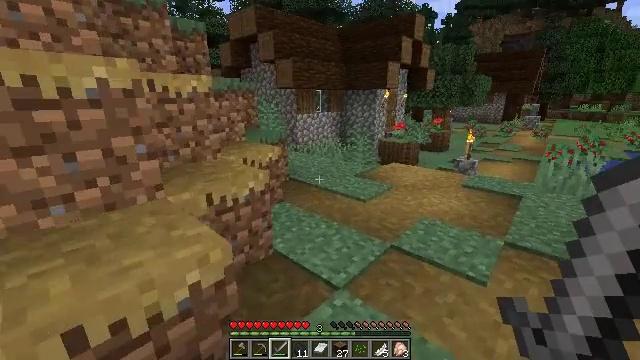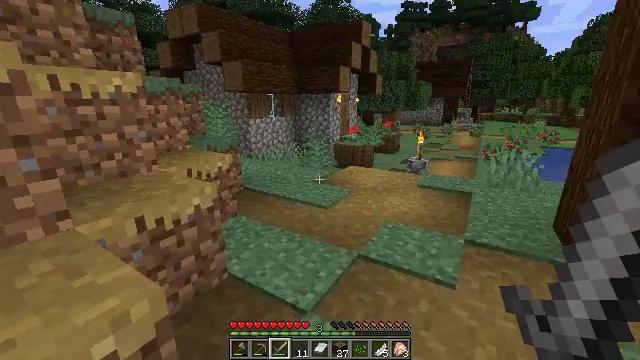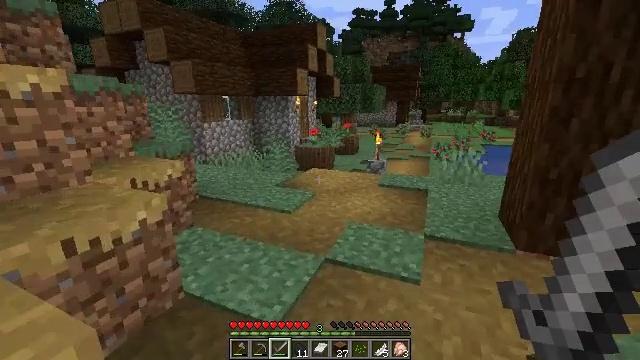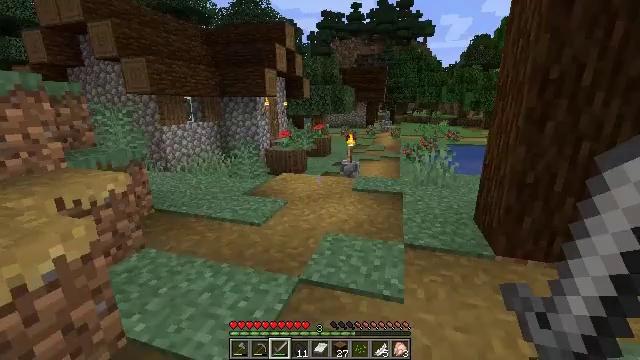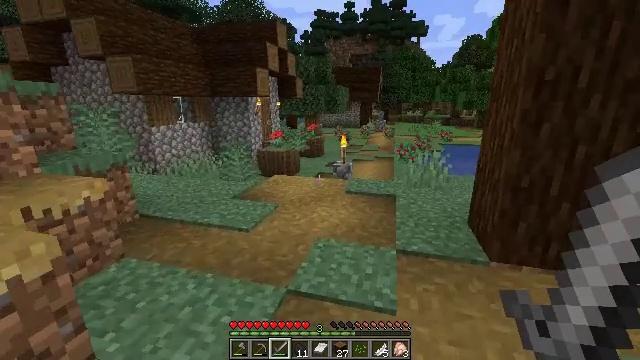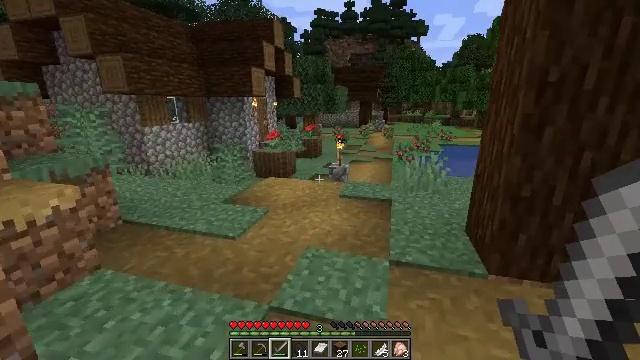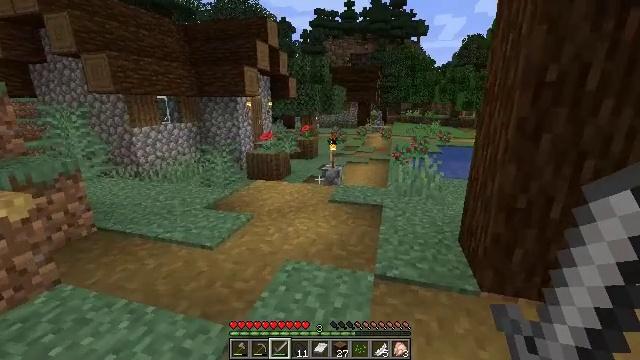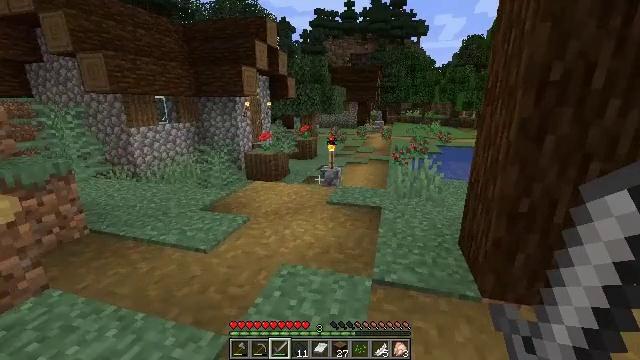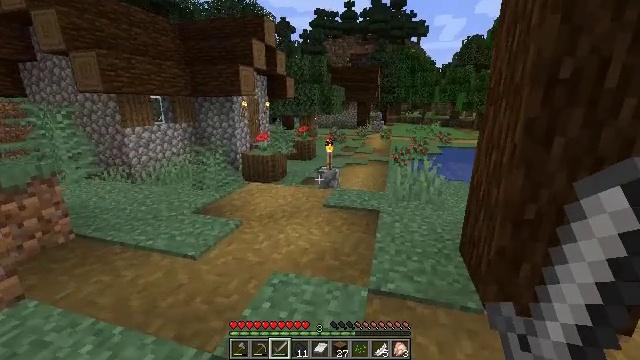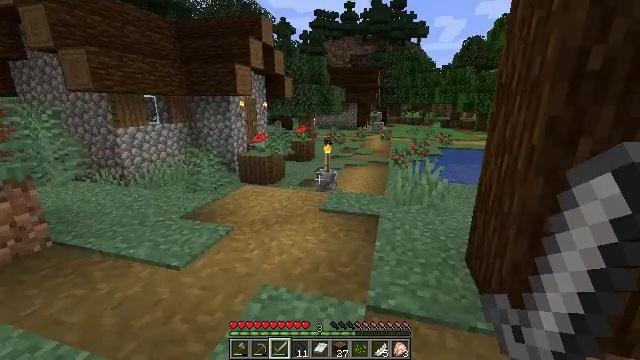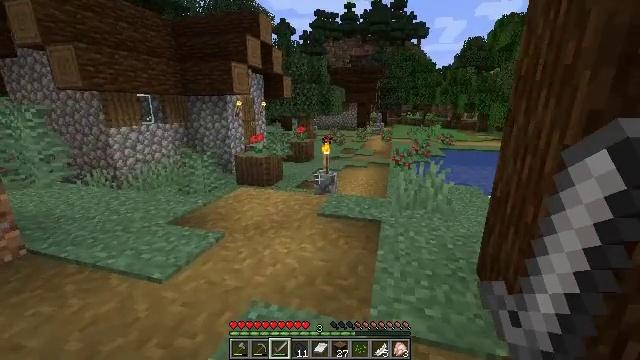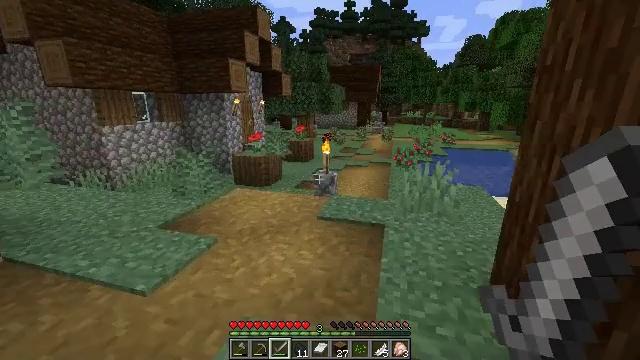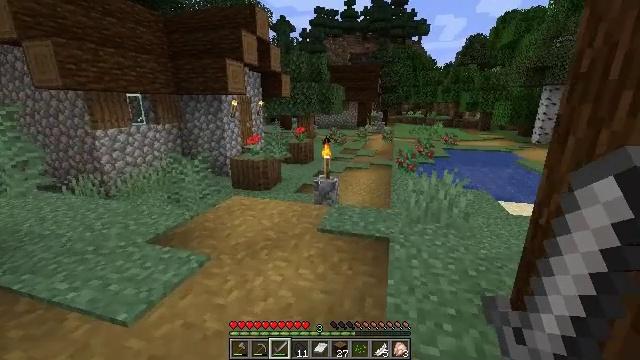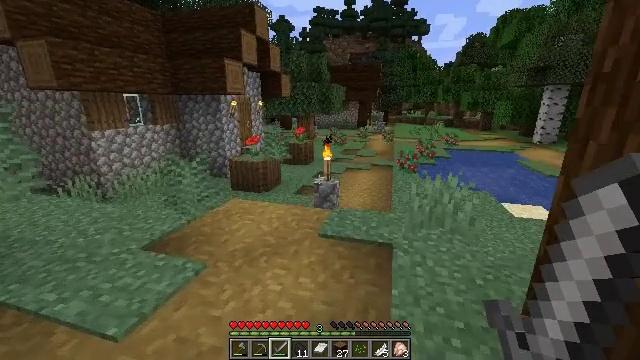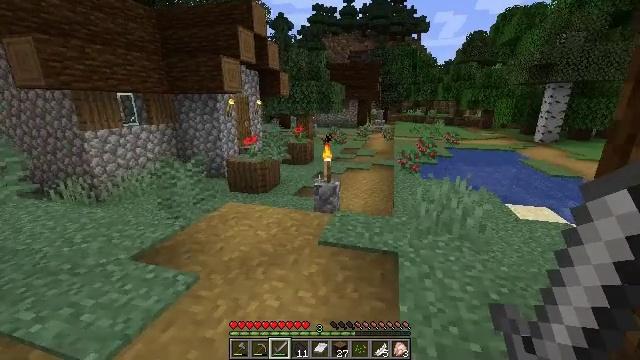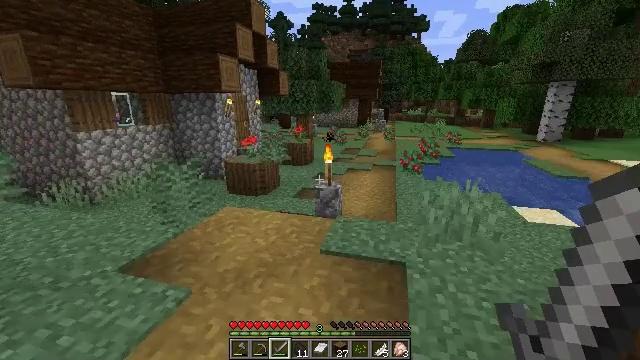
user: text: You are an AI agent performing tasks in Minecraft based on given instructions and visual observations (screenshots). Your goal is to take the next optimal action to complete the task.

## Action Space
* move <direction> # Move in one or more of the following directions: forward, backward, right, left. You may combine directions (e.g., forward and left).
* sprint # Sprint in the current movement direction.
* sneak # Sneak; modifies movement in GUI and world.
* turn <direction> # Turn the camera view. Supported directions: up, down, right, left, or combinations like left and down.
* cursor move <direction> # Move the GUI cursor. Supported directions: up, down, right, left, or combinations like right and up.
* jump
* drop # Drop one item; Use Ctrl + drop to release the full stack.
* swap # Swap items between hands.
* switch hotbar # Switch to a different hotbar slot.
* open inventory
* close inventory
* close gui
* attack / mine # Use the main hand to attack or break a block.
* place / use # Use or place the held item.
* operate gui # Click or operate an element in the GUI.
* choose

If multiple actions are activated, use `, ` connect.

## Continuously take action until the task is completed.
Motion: motion action
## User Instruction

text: Attack the fletching table to break it.
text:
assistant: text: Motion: move forward, turn right
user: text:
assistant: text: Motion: move forward, turn right
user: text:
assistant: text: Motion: move forward and move right, turn right
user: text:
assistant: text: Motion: move forward and move right, turn right
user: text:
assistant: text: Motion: move forward and move right
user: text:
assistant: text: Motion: move forward and move right
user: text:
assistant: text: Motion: move forward
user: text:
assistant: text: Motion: move forward
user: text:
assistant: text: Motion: move forward
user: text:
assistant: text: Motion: move forward
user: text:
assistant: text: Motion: move forward
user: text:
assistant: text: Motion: move forward
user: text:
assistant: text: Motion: move forward
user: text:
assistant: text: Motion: move forward
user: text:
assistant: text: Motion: move forward
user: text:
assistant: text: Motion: move forward
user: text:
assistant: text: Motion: move forward
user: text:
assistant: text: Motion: move forward
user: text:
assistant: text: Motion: move forward
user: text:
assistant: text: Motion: move forward
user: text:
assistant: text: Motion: move forward
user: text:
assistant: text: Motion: move forward
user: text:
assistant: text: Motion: move forward and move right
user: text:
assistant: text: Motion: move forward and move right
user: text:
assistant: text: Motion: move forward and move right
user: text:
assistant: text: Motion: move forward and move right
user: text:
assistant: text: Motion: move forward and move right
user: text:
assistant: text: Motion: move forward and move right
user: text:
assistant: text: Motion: move forward and move right
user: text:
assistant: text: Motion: move forward and move right